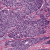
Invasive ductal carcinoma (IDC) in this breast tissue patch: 1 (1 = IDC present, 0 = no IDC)